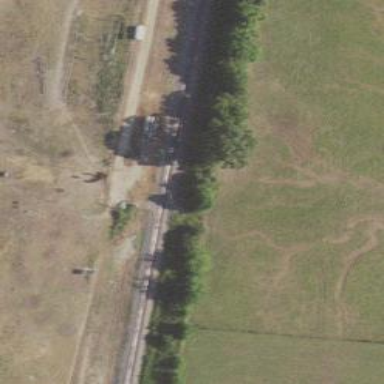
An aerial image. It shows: Railway level crossing.